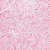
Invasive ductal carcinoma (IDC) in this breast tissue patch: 0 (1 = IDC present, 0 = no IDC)